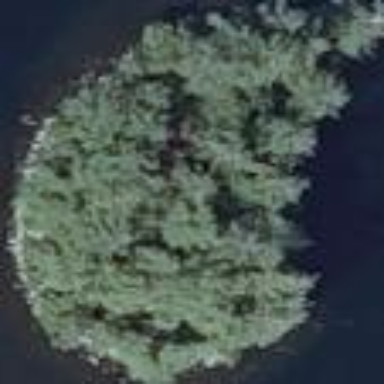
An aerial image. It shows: Image showing island.